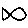
Label: fish